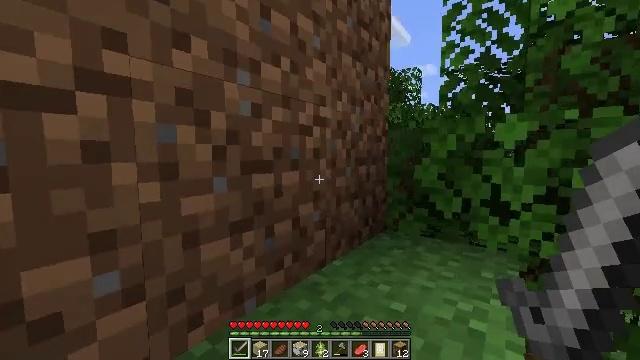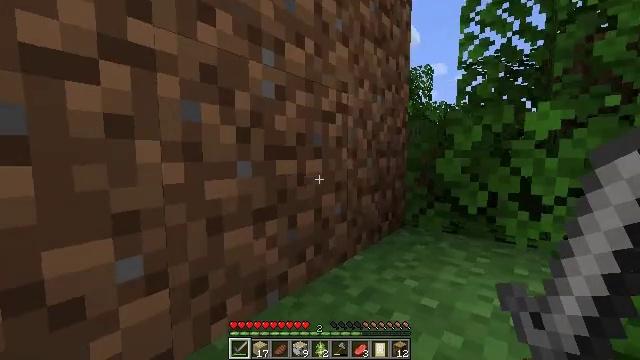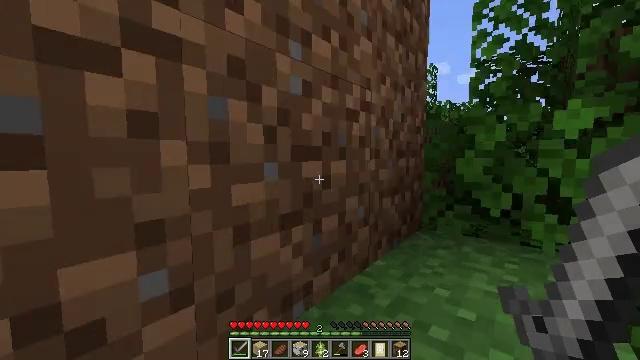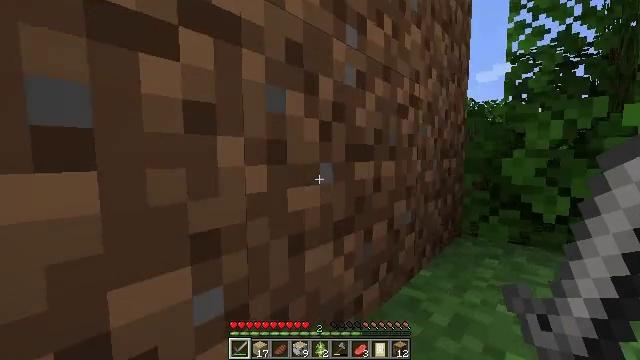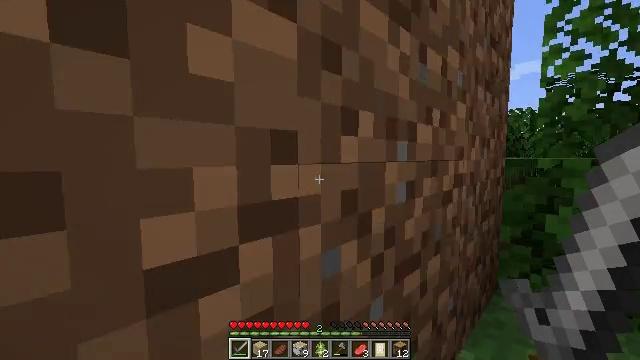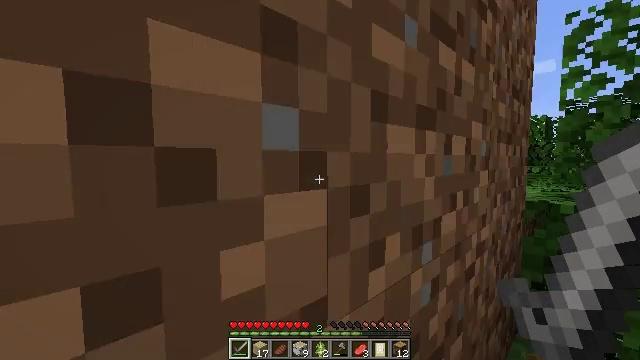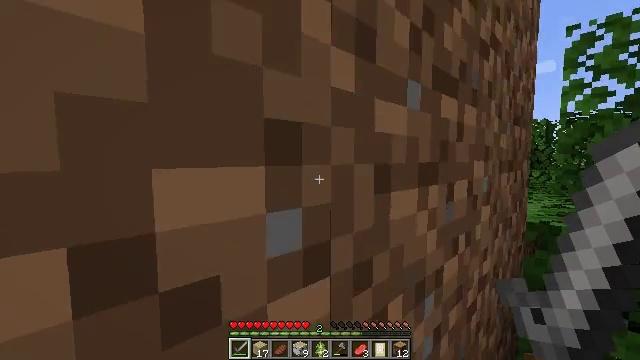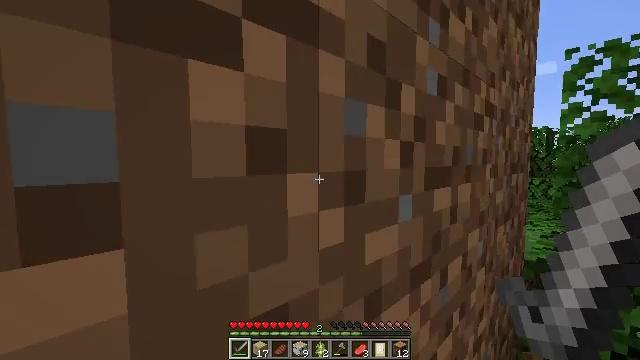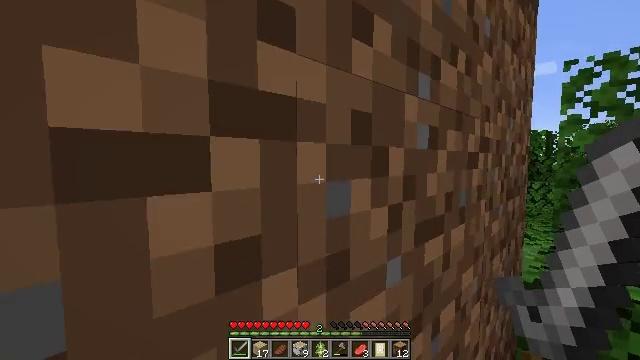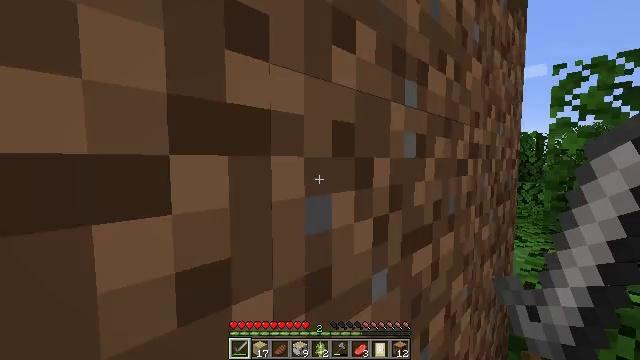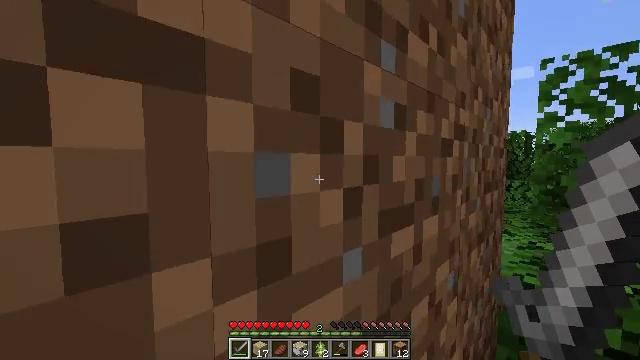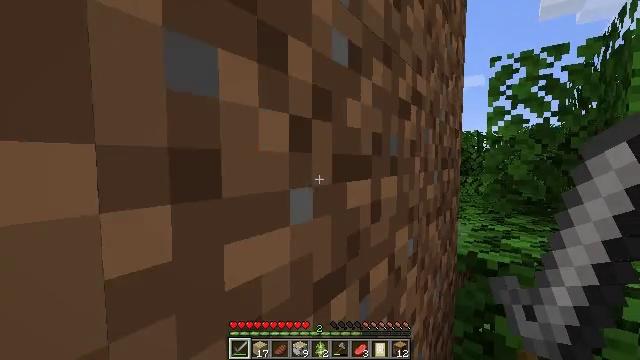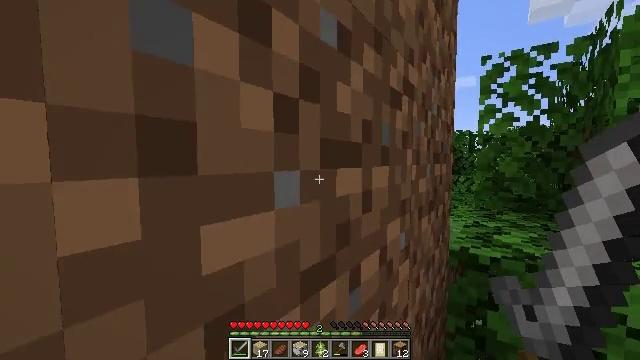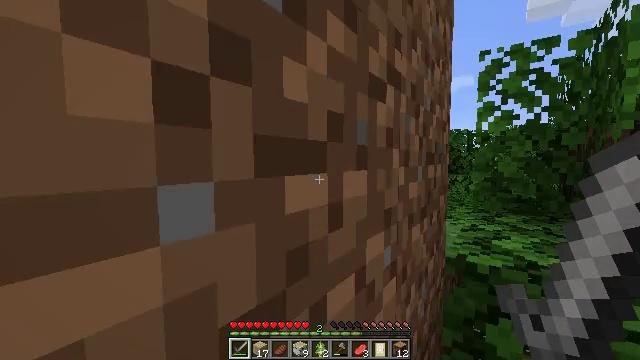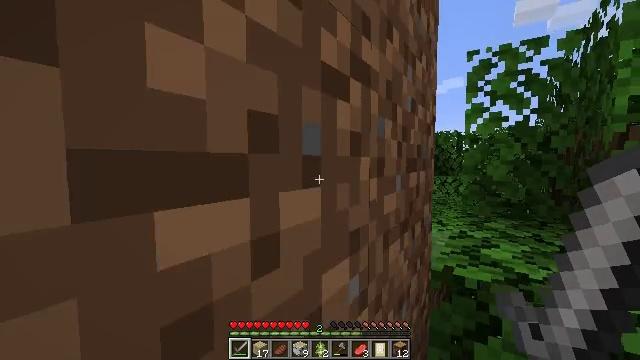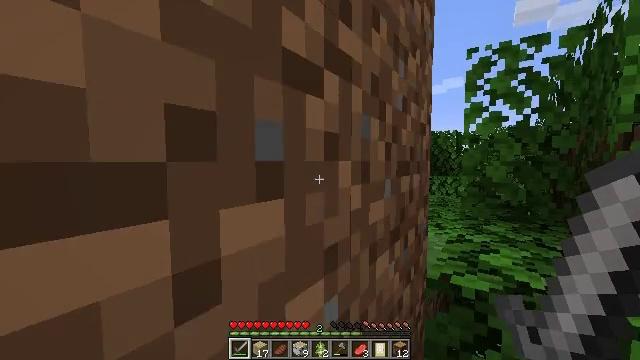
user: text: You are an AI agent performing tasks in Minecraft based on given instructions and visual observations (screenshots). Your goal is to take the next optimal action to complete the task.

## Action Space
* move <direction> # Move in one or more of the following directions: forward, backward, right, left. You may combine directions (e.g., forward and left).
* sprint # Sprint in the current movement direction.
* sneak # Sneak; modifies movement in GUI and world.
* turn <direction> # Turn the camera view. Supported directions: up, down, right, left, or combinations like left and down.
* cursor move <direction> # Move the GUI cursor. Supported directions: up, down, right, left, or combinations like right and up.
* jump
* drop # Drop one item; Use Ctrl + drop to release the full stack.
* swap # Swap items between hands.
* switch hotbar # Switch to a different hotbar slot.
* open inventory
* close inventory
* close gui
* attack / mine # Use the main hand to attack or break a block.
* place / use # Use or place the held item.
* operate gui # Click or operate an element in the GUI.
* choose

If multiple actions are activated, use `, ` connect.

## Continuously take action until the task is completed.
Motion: motion action
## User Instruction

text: Remove the white bed from its place.
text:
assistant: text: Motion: move forward, sprint, turn left
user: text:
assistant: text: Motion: move forward, sprint
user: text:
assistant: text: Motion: move forward, sprint, turn left
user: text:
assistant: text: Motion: move forward, sprint, turn left, jump
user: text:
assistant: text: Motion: move forward, sprint, turn left, jump
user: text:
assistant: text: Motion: move forward, sprint, jump
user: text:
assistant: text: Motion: move forward, sprint, jump
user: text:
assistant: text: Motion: move forward, sprint
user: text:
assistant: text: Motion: move forward, sprint, turn right
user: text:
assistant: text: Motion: move forward, sprint, turn right
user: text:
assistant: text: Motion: move forward, sprint, turn right
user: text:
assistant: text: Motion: move forward, sprint, turn right
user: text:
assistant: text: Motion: move forward, sprint
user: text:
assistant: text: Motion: move forward, sprint, turn right
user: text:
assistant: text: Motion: move forward, sprint
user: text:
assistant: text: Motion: move forward, sprint
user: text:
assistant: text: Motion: move forward, sprint
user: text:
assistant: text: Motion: move forward, sprint
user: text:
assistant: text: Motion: move forward, sprint
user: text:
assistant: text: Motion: move forward, sprint
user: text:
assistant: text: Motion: move forward, sprint
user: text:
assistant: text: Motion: move forward, sprint, jump
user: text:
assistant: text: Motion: move forward, sprint, turn left, jump
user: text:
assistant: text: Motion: move forward, sprint, jump
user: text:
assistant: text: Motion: move forward, sprint, turn left, jump
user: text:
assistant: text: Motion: move forward, sprint, turn left
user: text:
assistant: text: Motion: move forward, sprint
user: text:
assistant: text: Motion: move forward, sprint, turn left
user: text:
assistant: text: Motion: move forward, sprint, turn left
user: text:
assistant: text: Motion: move forward, sprint, turn left